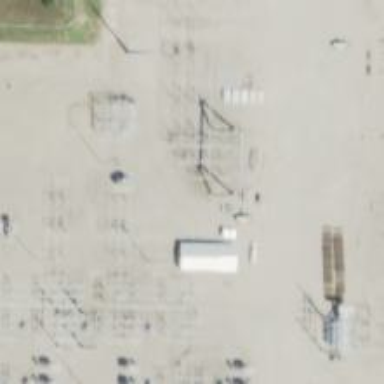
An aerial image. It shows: Mast used for lightning protection.